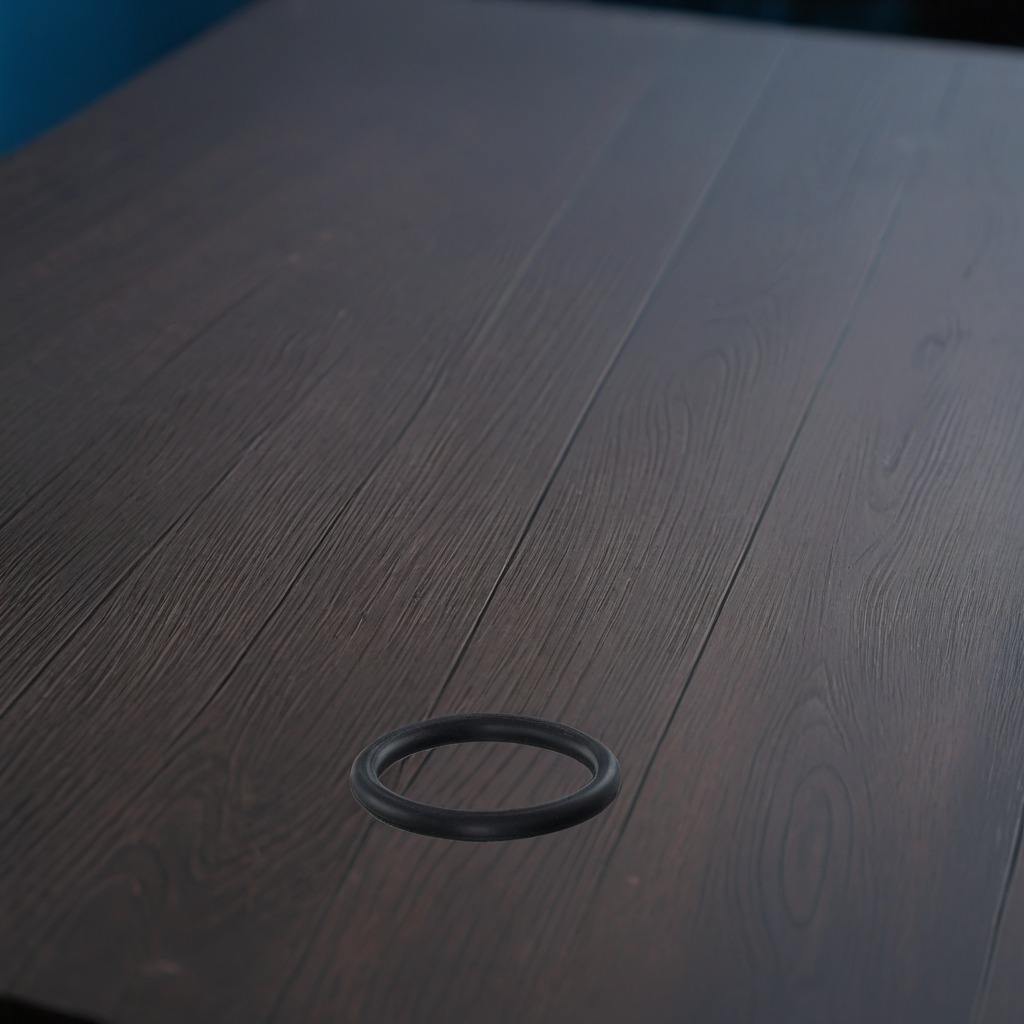
A rubber O-ring is lying on the old table with faint burn marks in a small garage at twilight.